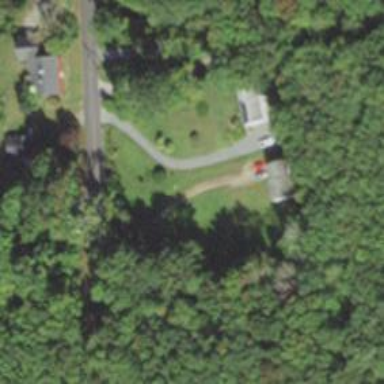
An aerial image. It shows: Residential driveway serving as service road.